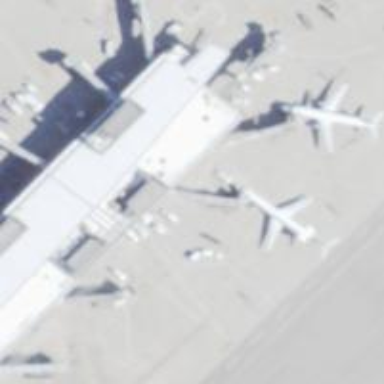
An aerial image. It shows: Airport gate.